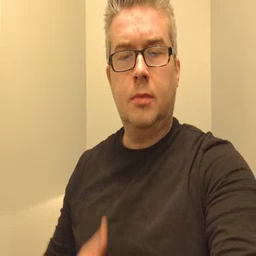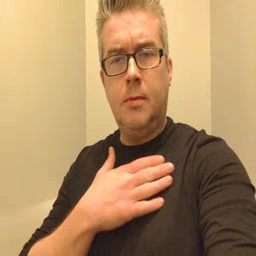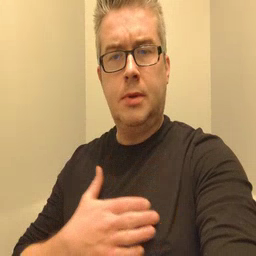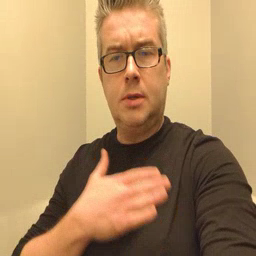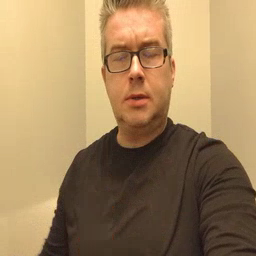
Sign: please